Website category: phone
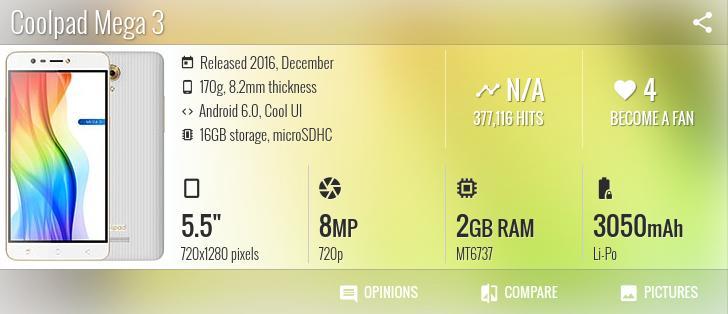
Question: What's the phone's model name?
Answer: Coolpad Mega 3

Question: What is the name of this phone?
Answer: Coolpad Mega 3

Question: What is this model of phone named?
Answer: Coolpad Mega 3

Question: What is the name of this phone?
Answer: Coolpad Mega 3

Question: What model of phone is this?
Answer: Coolpad Mega 3

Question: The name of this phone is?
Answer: Coolpad Mega 3

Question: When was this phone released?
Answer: Released 2016, December

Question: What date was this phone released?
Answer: Released 2016, December

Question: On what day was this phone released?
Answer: Released 2016, December

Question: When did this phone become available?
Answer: Released 2016, December

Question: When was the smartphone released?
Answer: Released 2016, December

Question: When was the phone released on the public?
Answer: Released 2016, December

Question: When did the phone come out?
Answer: Released 2016, December

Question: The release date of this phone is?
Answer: Released 2016, December

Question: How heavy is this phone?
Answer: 170g

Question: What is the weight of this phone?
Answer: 170g

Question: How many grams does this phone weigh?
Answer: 170g

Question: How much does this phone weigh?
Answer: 170g

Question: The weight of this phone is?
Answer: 170g

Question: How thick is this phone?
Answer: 8.2mm thickness

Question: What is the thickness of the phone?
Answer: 8.2mm thickness

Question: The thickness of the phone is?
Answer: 8.2mm thickness

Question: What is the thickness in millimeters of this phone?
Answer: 8.2mm thickness

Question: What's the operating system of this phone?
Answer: Android 6.0, Cool UI

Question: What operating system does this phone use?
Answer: Android 6.0, Cool UI

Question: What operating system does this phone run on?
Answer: Android 6.0, Cool UI

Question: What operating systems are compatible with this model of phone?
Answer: Android 6.0, Cool UI

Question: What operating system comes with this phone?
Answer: Android 6.0, Cool UI

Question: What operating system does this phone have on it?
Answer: Android 6.0, Cool UI

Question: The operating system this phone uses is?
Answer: Android 6.0, Cool UI

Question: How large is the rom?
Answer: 16GB storage

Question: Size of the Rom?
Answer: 16GB storage

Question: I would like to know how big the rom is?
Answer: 16GB storage

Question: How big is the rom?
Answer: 16GB storage

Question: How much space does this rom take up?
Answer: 16GB storage

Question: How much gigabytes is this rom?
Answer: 16GB storage

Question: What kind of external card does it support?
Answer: microSDHC

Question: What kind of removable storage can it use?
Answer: microSDHC

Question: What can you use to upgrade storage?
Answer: microSDHC

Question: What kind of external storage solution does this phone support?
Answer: microSDHC

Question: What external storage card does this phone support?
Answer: microSDHC

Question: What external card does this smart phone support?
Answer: microSDHC

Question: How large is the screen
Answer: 5.5"

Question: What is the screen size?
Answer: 5.5"

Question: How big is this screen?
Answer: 5.5"

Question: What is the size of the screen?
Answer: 5.5"

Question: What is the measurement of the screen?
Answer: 5.5"

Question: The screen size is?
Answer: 5.5"

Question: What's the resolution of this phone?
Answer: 720x1280 pixels

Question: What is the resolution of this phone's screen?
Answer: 720x1280 pixels

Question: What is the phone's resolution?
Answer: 720x1280 pixels

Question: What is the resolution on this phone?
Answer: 720x1280 pixels

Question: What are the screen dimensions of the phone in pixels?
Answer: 720x1280 pixels

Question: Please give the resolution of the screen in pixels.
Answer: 720x1280 pixels

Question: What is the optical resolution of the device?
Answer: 720x1280 pixels

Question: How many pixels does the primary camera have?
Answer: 8 MP

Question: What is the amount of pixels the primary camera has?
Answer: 8 MP

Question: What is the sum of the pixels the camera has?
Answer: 8 MP

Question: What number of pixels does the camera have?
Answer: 8 MP

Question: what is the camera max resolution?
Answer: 8 MP

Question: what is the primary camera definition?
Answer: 8 MP

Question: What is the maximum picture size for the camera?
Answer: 8 MP

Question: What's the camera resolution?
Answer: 720p

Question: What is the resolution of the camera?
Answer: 720p